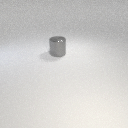
large gray metal cylinder